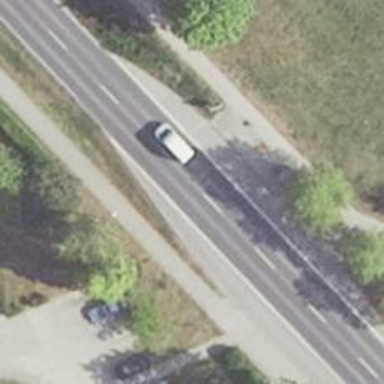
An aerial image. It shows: Secondary road with asphalt surface. There are separate sidewalks on both sides.